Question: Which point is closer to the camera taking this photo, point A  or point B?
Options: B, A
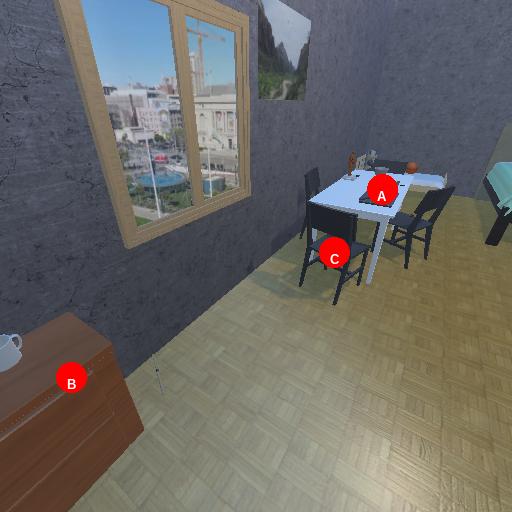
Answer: B